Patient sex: M
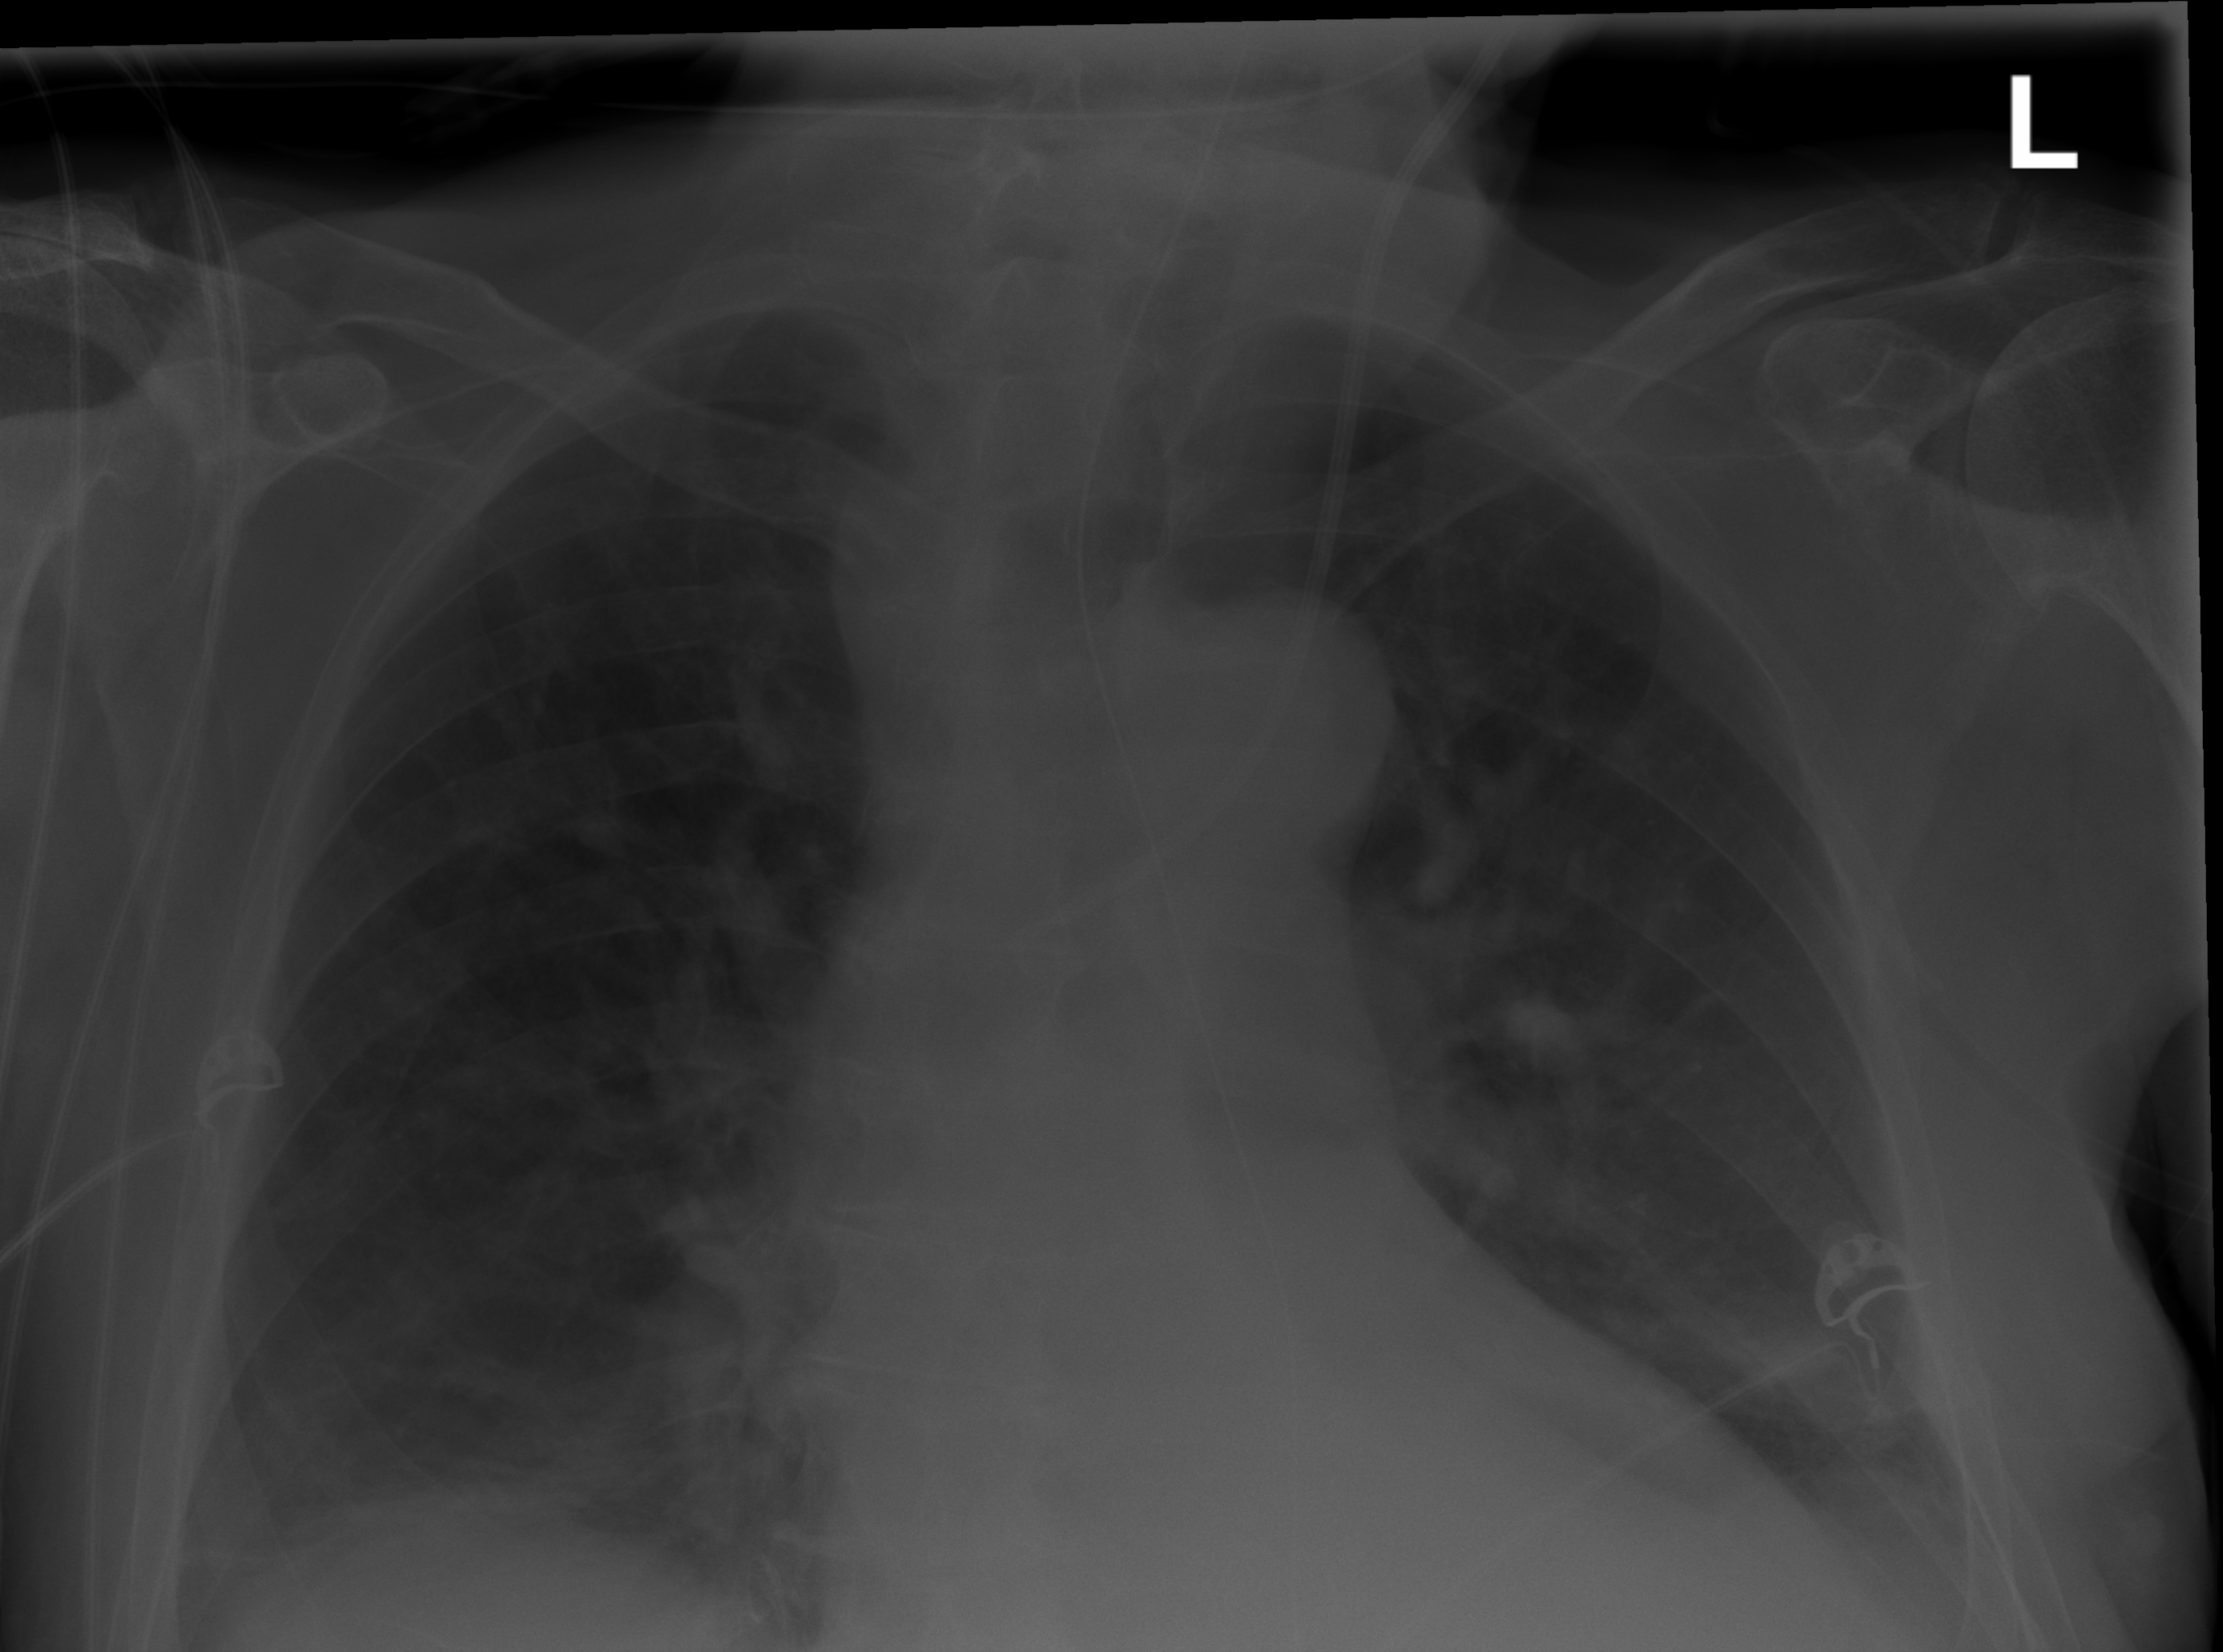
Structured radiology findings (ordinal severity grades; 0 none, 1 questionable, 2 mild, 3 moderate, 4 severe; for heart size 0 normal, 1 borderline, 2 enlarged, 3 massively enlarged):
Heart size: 2
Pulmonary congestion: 2
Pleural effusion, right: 2
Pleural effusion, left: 1
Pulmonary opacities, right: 0
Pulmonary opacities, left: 0
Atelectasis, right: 2
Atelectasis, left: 2